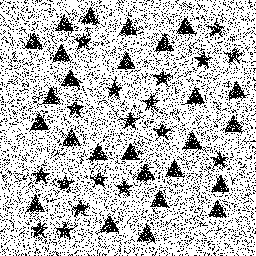
Squares: 0
Triangles: 26
Stars: 18
Total shapes: 44